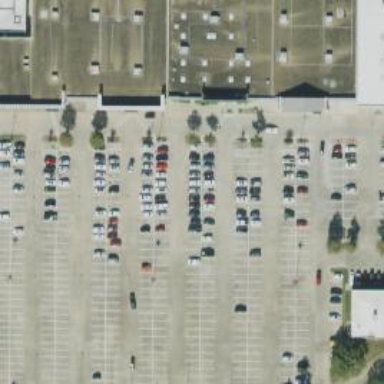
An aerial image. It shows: Parking space.